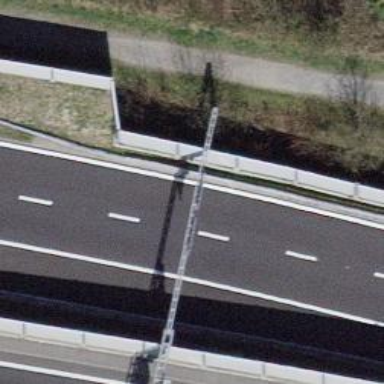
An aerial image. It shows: Traffic sign is depicted in the image.